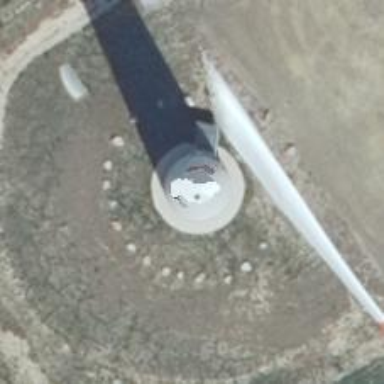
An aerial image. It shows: Wind turbine generating power.